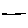
Label: line